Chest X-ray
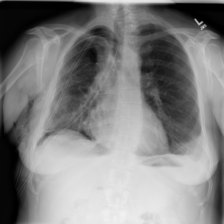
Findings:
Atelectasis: negative
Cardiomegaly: negative
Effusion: negative
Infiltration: negative
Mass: negative
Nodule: negative
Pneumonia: negative
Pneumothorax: negative
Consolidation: negative
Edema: negative
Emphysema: positive
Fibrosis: negative
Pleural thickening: negative
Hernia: negative